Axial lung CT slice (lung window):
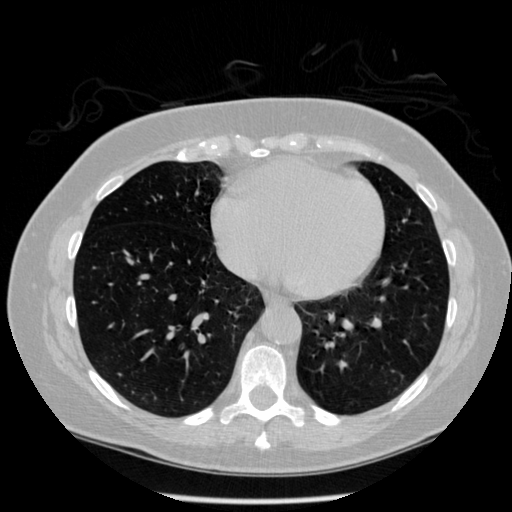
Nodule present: no